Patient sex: F
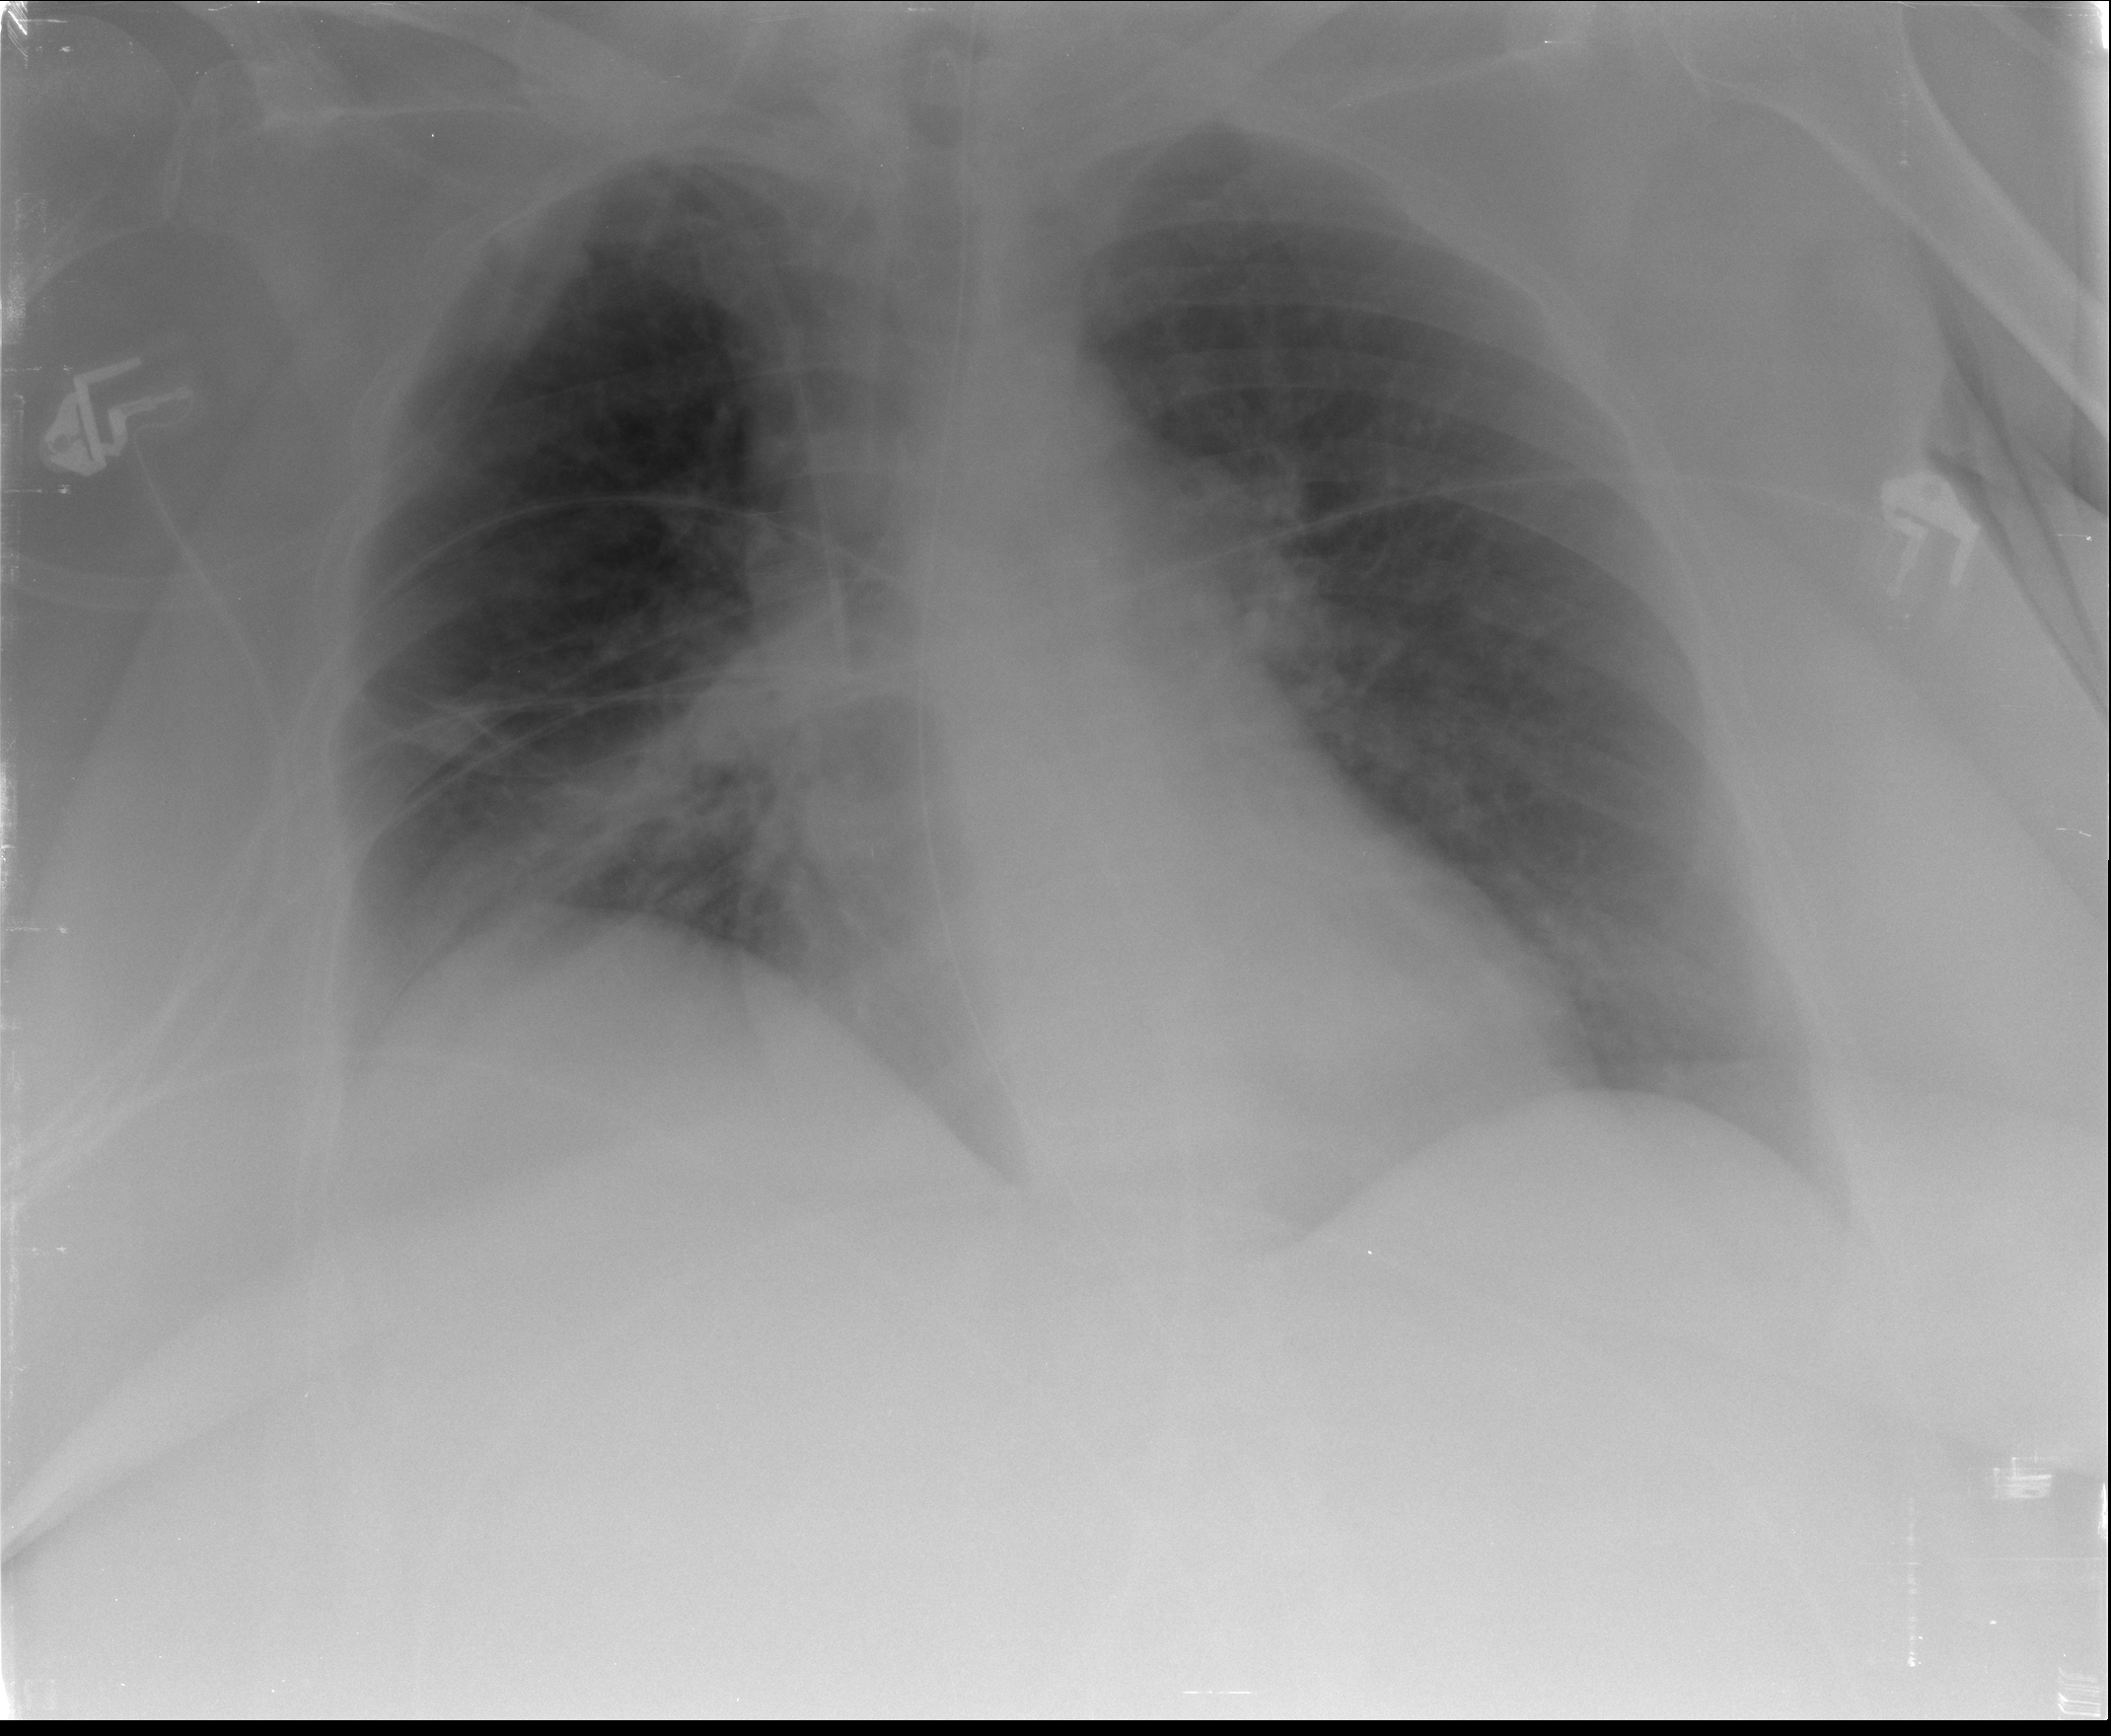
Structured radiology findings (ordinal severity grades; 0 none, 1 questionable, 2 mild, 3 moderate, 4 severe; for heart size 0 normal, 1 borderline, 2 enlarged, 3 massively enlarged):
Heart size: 0
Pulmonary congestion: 2
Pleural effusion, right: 1
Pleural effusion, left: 0
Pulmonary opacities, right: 2
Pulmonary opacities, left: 0
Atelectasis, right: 2
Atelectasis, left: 0